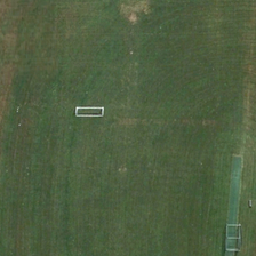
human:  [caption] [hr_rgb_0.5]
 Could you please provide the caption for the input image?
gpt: There are two white boxes on the grass.

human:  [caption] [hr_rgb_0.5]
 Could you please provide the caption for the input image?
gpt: This green meadow can see white rectangular items.

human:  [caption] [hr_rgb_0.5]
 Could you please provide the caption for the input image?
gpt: there are a white frame and a green one on the meadow .

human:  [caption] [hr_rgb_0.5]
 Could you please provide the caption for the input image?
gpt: Two white boxes are placed on the meadow.

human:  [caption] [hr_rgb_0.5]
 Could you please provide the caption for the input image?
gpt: A white rectangle can be seen on the green grass.